Question: I am new to Javascript and Java Server Faces and I am having the next Problem.
'''
<?xml version="1.0" encoding="UTF-8"?>
<!DOCTYPE html PUBLIC "-//W3C//DTD XHTML 1.0 Transitional//EN"
"http://www.w3.org/TR/xhtml1/DTD/xhtml1-transitional.dtd">
<html xmlns="http://www.w3.org/1999/xhtml"
xmlns:h="http://java.sun.com/jsf/html"
xmlns:f="http://java.sun.com/jsf/core"
xmlns:ui="http://java.sun.com/jsf/facelets">
<head>
<meta name="viewport" content="initial-scale=1.0, user-scalable=no" />
<script type="text/javascript">
function initialize()
{
alert("Testing");
}
</script>
</head>
<body onload="initialize()">
<h1 align="center">Sol-Tech</h1><br />
</body>
</html>
'''
'''
<?xml version="1.0" encoding="UTF-8"?>
<!DOCTYPE html PUBLIC "-//W3C//DTD XHTML 1.0 Transitional//EN"
"http://www.w3.org/TR/xhtml1/DTD/xhtml1-transitional.dtd">
<html xmlns="http://www.w3.org/1999/xhtml"
xmlns:h="http://java.sun.com/jsf/html"
xmlns:f="http://java.sun.com/jsf/core"
xmlns:ui="http://java.sun.com/jsf/facelets">
<head>
<meta name="viewport" content="initial-scale=1.0, user-scalable=no" />
<script type="text/javascript">
function initialize()
{
for(var i; i<3; i++)
{
alert("Test");
}
}
</script>
</head>
<body onload="initialize()">
<h1 align="center">Sol-Tech</h1><br />
</body>
</html>
'''

Has anyone any suggestion on how to perform a FOR loop in javascript without getting an error?
Thanks in advance,
Emanuel
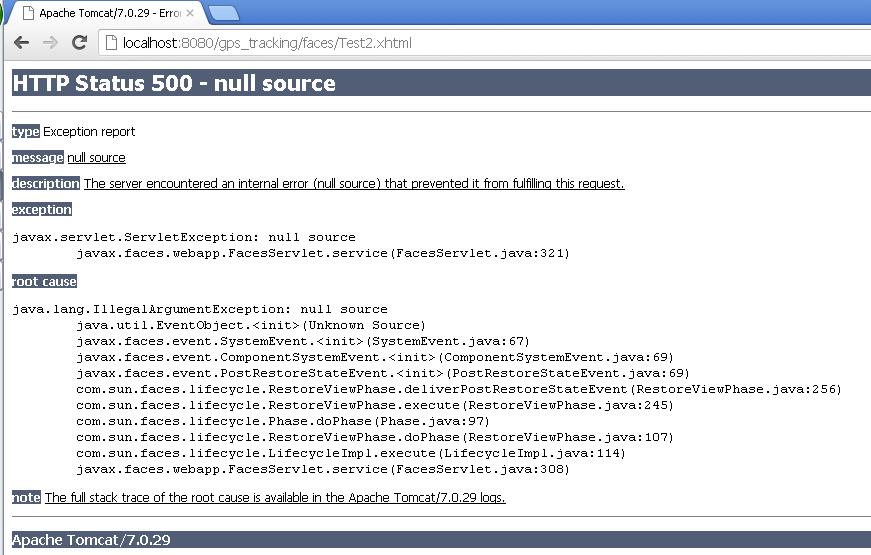
Answer: You're using an outdated version of Mojarra which exposes a bug wherein this kind of 'IllegalArgumentException: null source' is incorrectly been thrown when the view file contains a XML syntax error or when the view couldn't be restored. See also <URL>.
If you upgrade to a newer Mojarra version (currently already <URL> '<' by '&lt;'
'''
for(var i=0; i&lt;3; i++) {
alert("Test");
}
'''
or to put the whole script in a 'CDATA' block
'''
<script type="text/javascript">
<![CDATA[
function initialize()
{
for(var i=0; i<3; i++)
{
alert("Test");
}
}
]]>
</script>
'''
or to just put it in its own '.js' file so that it won't be parsed as XML.
'''
<script type="text/javascript" src="script.js"></script>
'''
### See also:
- <URL>
---
to the concrete problem, the JS syntax error (uninitialized 'var i' which I've already fixed in code snippets) is actually a completely different problem and would only show an error in client side in browser's JS console and definitely not cause an exception in the server side as JS doesn't run in webserver at all, but only in webbrowser.